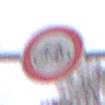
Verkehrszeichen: VerbotRadverkehr
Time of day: MorningAfternoon
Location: Outdoor (Nature)
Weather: Overcast
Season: Autumn
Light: Natural